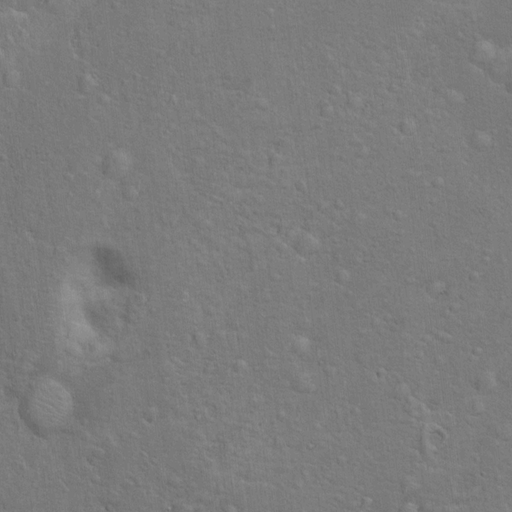
Objects detected: cone